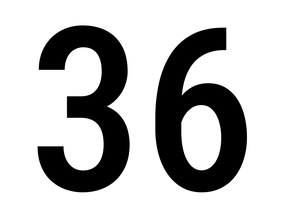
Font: Roboto_Condensed_Medium